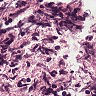
Metastatic tissue present: no